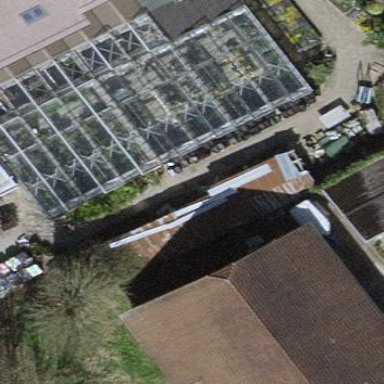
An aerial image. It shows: Greenhouse.